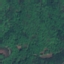
Land use / land cover class: Forest